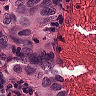
Metastatic tissue present: yes